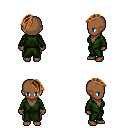
a pixel art fantasy rpg character, female body template, human, dark skin, green robe, magenta pants, brown long mohawk hairstyle, four views (front, back, left, right), 2x2 character sprite sheet, small pixel art, hard edges, no anti-aliasing